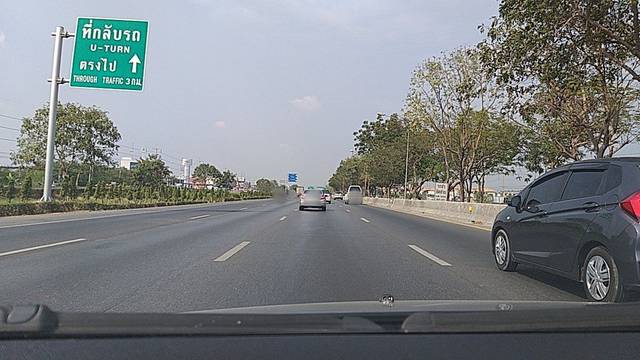
Region: Thailand
Coordinates: 14.324, 100.613